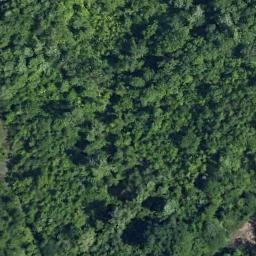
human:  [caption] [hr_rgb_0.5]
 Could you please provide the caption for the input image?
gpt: This is a dense forest .

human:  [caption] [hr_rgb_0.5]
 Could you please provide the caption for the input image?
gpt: Many green trees are in a forest .

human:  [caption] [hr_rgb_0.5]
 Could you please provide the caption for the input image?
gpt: The forest is full of green trees .

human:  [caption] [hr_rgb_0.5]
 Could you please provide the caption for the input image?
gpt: The forest has a lot of dense green trees of different color depths and heights .

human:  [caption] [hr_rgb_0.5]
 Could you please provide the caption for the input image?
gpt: A forest with many green trees .